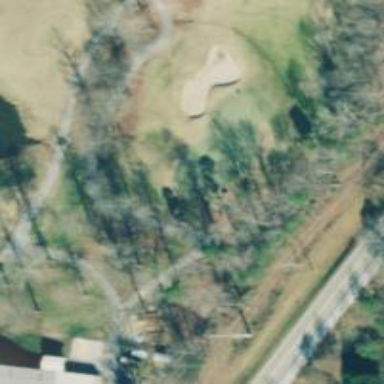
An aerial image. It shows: Path for both road and golf.